Question: I'm using codeigniter and grocery crud. I'm having a trouble in implementing a dropdownlist. When I add a data in the deduction table what I want to do is display all employee names which can be determined by having an entry in employee table. Once the name is selected, on saving, it should save the employeeID which can be obtained from the employee table. Your help will be appreciated, thank you in advance.

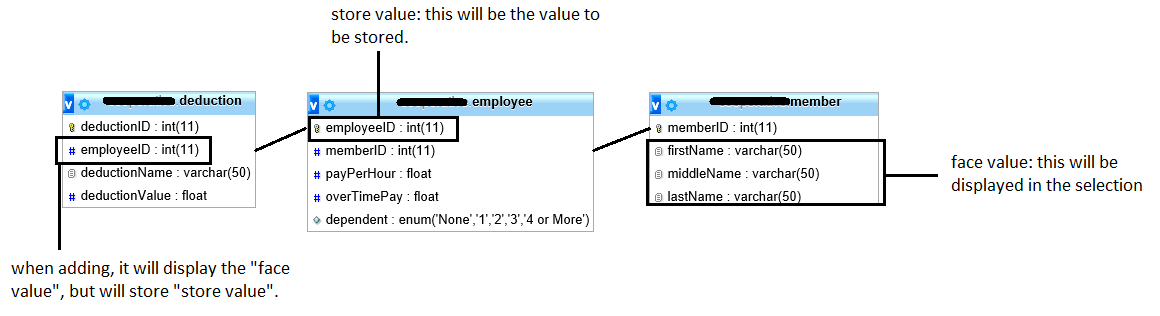
Answer: For your deduction table:
$crud->set_relation('employeeID','employee','employeeID');
This should go into your deductions controller you will receive a dropdown that displays employeeID and the objects those ids belong to.
For your employee table
$crud->set_relation('employeeID','member',memberID);
This should go into employee controller you will receive a dropdown that displays employeeID and the objects those ids belong to.
Hope this helps.